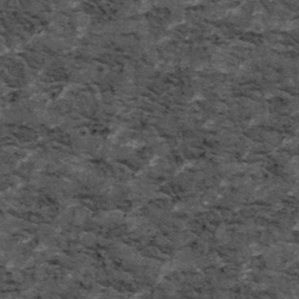
Label: frost